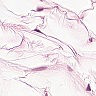
Metastatic tissue present: no